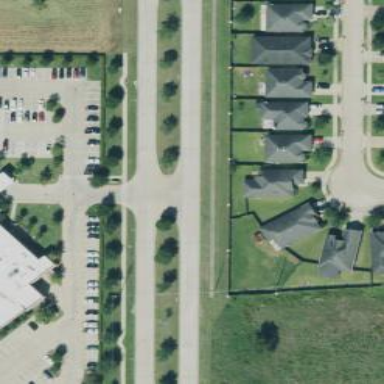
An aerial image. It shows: Secondary link road.